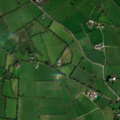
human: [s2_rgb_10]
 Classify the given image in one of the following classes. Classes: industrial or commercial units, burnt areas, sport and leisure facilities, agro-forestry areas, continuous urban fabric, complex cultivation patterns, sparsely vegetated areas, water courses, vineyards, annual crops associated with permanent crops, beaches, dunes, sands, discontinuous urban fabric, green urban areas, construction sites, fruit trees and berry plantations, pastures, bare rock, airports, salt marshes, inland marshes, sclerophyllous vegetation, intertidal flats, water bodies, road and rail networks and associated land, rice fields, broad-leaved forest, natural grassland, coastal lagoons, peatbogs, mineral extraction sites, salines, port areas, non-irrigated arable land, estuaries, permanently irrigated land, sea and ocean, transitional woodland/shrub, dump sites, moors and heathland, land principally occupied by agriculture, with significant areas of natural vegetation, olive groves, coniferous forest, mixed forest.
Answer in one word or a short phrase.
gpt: pastures